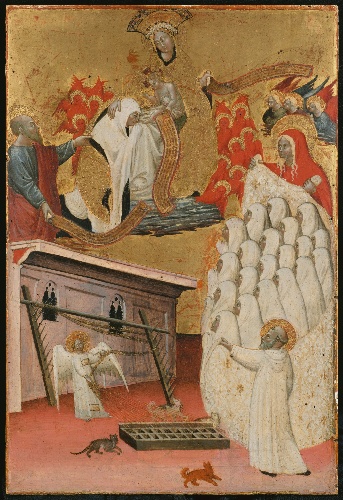
Title: Santa Francesca Romana Clothed by the Virgin
Artist: Antonio del Massaro da Viterbo
Artist bio: Italian, ca. 1450–ca. 1516
Date: ca. 1445
Object type: Painting
Classification: Paintings
Medium: Tempera on wood, gold ground
Dimensions: 21 3/4 × 14 7/8 in. (55.2 × 37.8 cm)
Framed: 26 1/8 × 19 1/4 in. (66.4 × 48.9 cm)
Department: Robert Lehman Collection
Credit line: Robert Lehman Collection, 1975
Accession year: 1975
Repository: Metropolitan Museum of Art, New York, NY
Tags: Dogs|Saints|Angels|Virgin Mary|Jesus